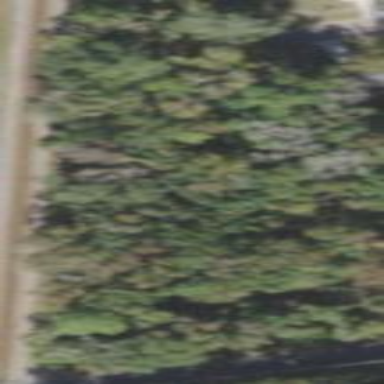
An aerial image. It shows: Mixed leaf woodland.